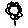
Label: flower